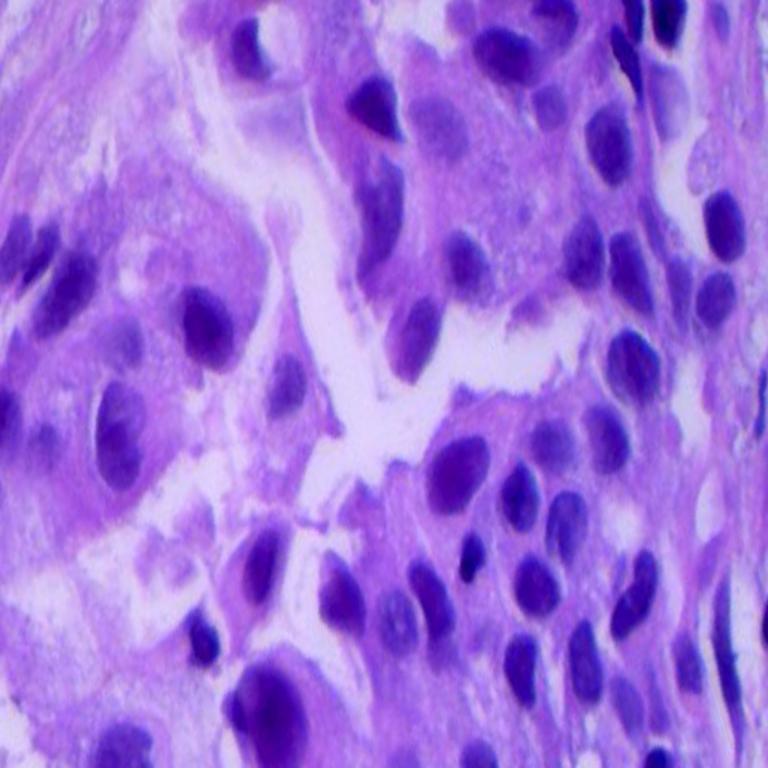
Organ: lung
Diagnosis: adenocarcinomas